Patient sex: M
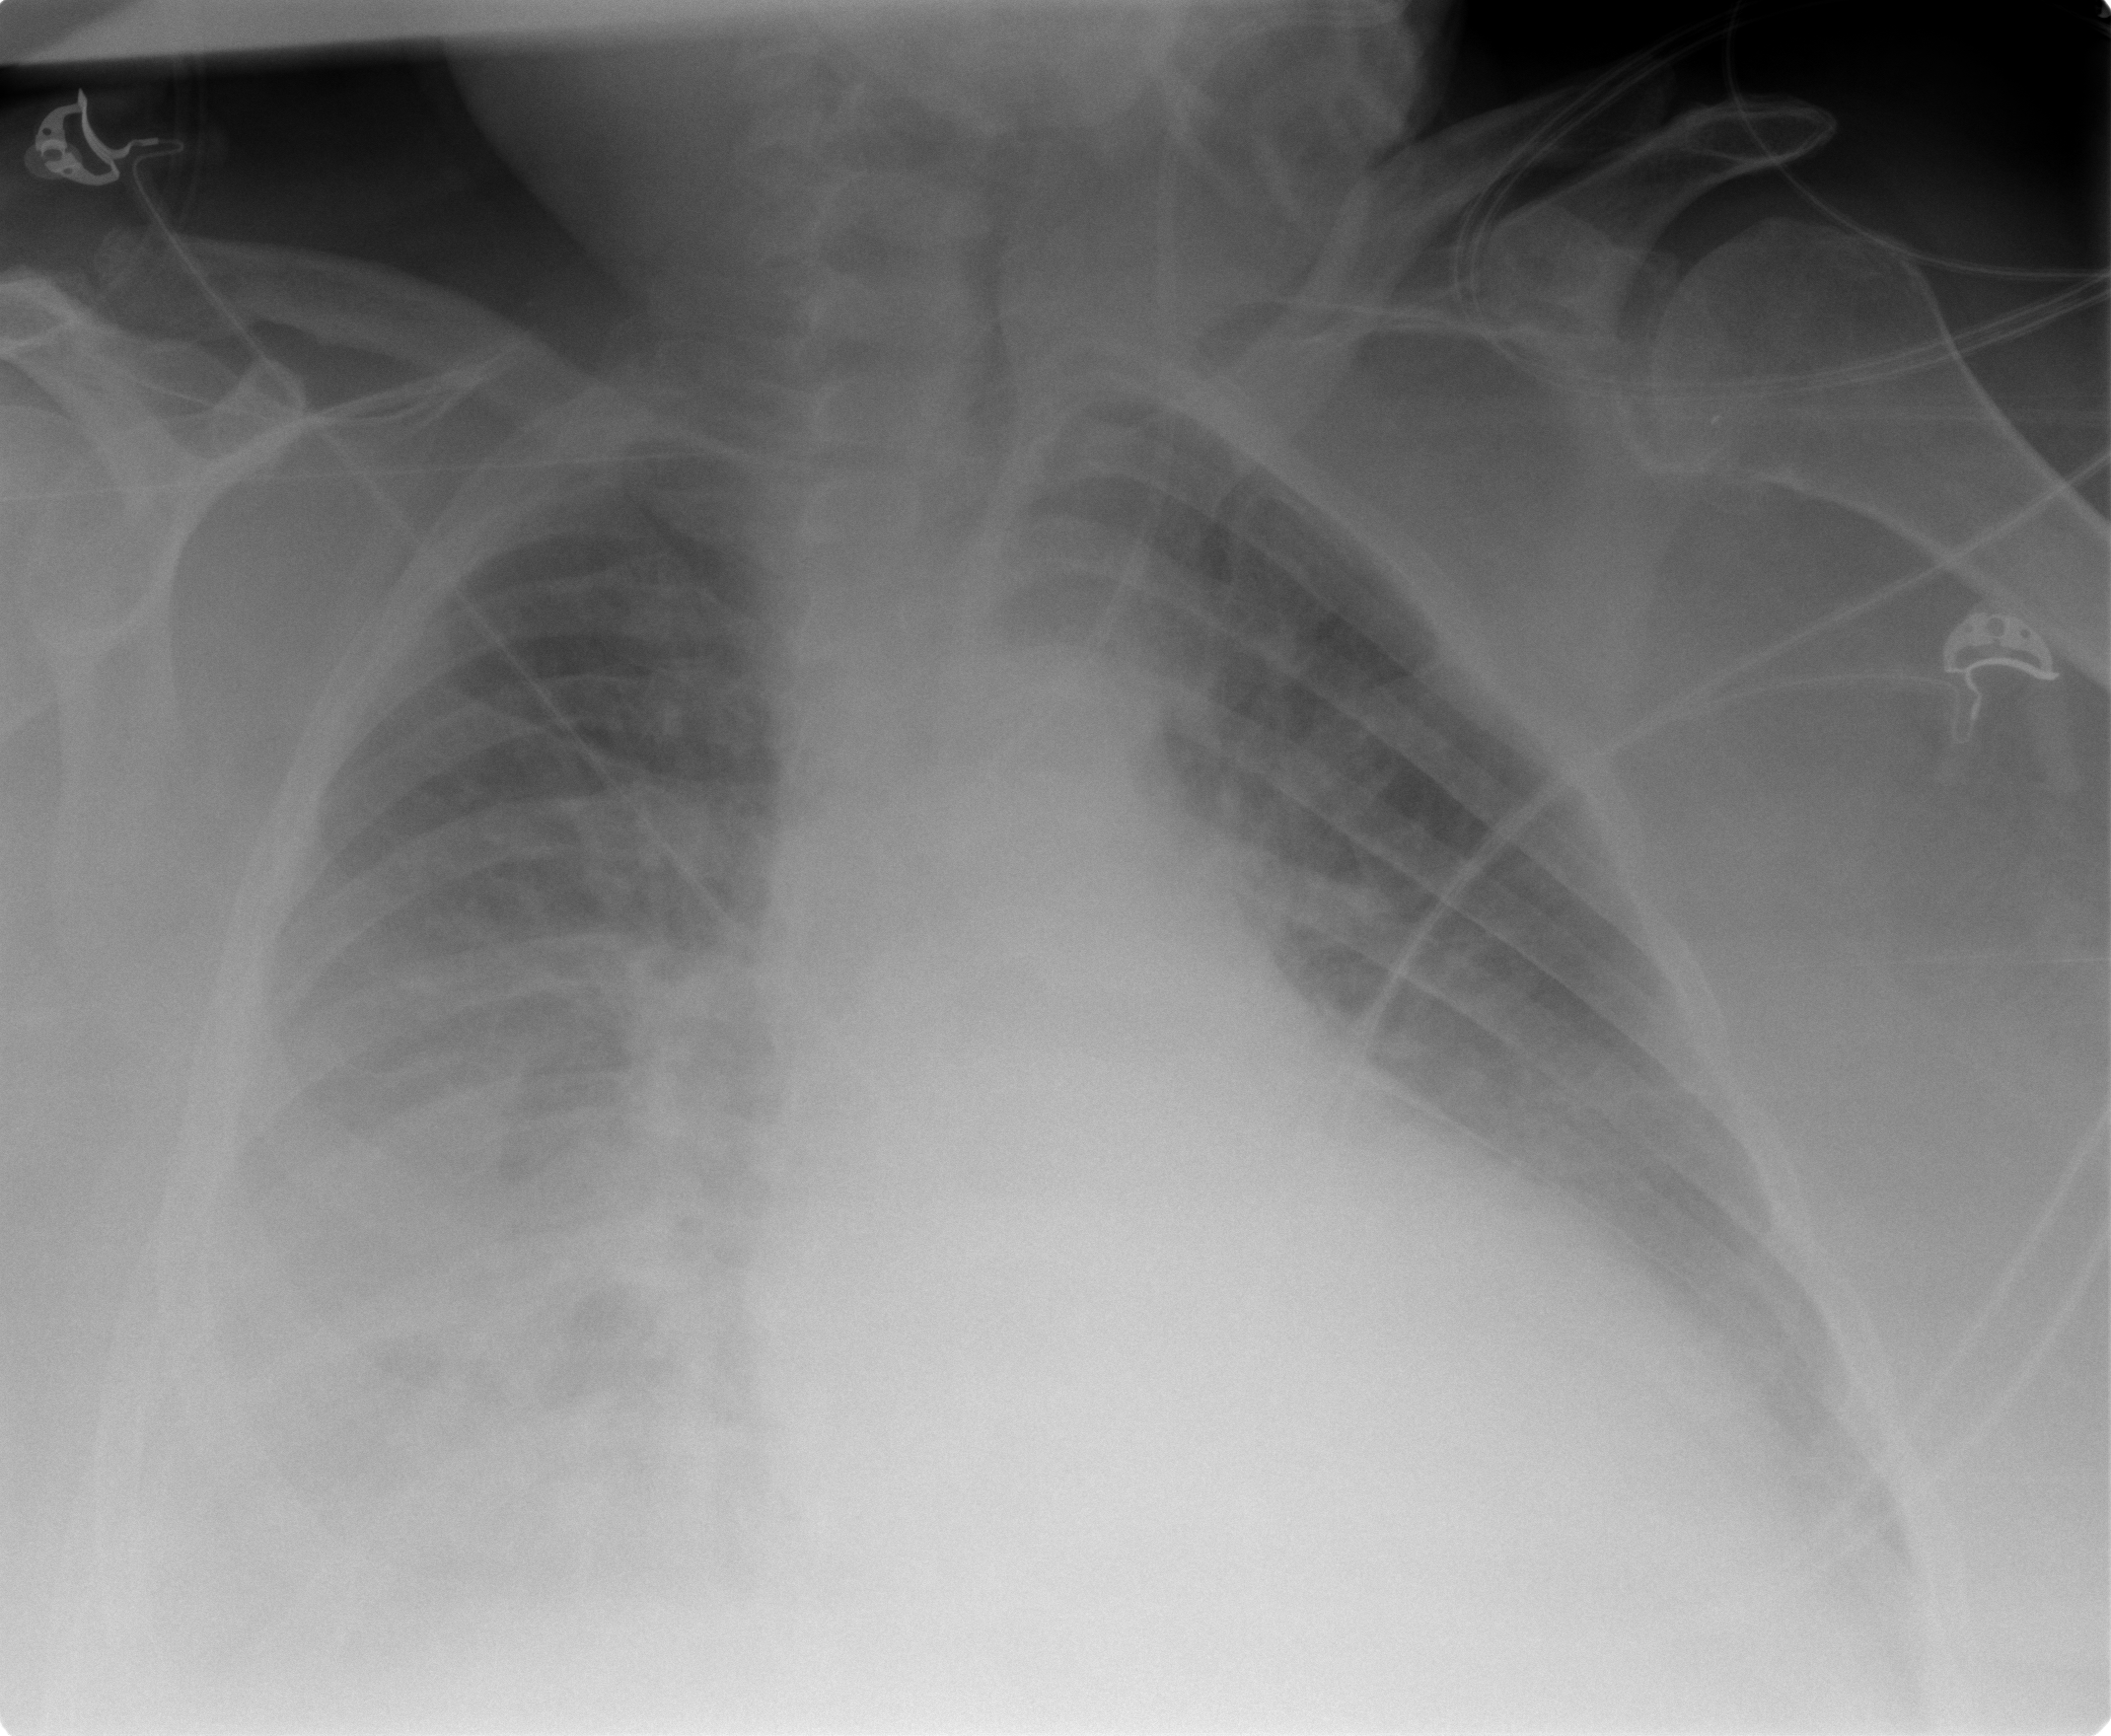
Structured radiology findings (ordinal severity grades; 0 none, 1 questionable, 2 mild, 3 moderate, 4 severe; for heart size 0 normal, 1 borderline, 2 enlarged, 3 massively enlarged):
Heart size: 2
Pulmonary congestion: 3
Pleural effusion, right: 3
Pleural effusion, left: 3
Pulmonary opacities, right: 0
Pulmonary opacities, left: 0
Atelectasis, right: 3
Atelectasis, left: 2